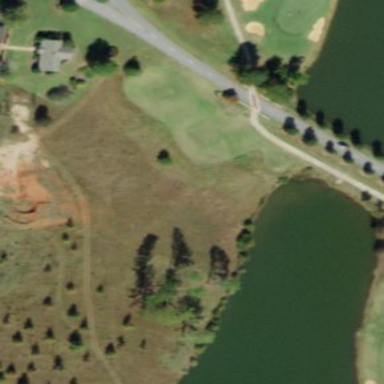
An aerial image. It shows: Water hazard in golf course. The hazard is natural water feature.